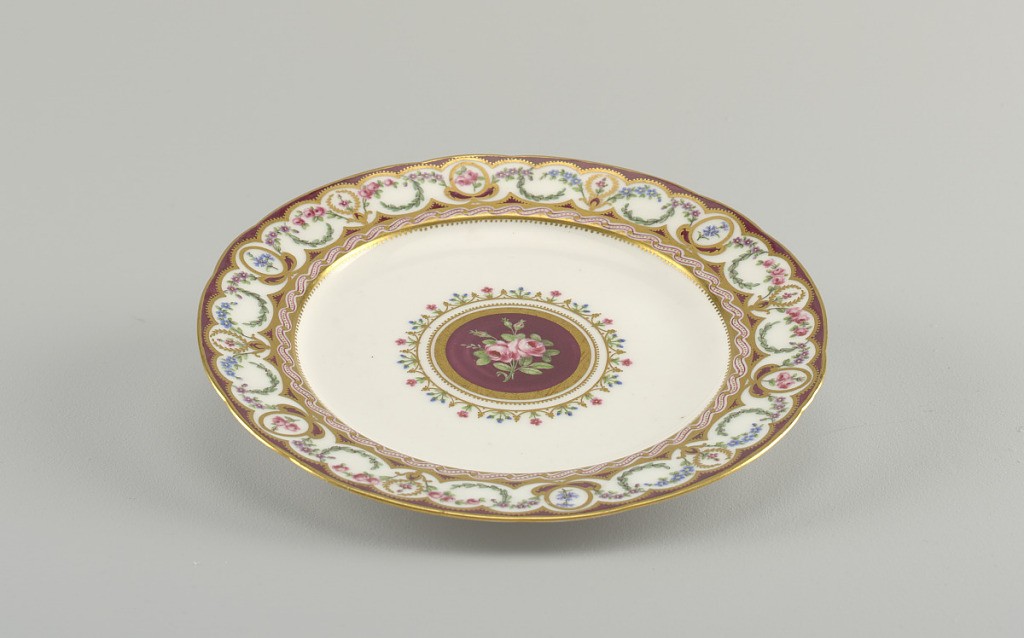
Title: Plate, from the "Eden" Service (One of Sixteen)
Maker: Sèvres Porcelain Manufactory, French, established 1756
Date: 1787
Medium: soft paste porcelain, vitreous enamel, gold
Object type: plate
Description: Circular molded plate with broad rim painted in purple ground with con- tinuous enameled and gilded floral swags in blue, pink, and green, with gilded scallops. Center with floral border, gilded edge, and central spray ofroses against purple ground.